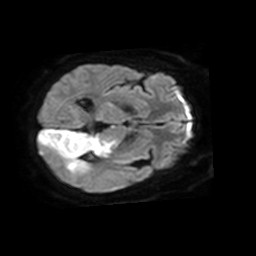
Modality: TRACE
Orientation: axial
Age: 58
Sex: male
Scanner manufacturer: philips
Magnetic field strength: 1.5 T
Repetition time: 4.783 s
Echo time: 0.07764 s